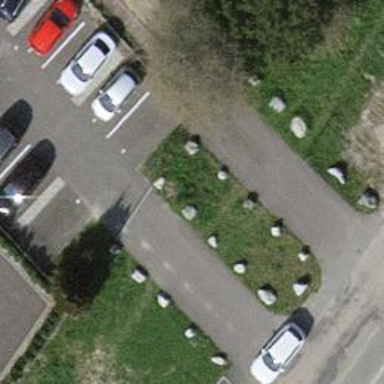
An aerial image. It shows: Block barrier.